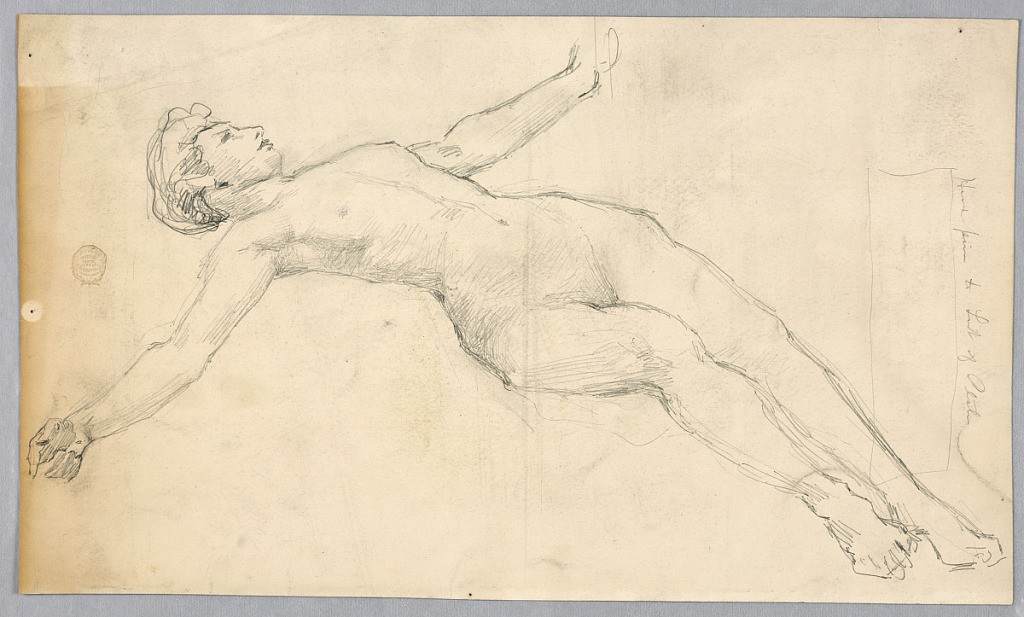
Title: Study for "Diana and Her Attendants among the Constellations"
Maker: Francis Augustus Lathrop, American, 1849–1909
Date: ca. 1894
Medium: Graphite on paper
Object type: Drawing
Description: Sketch of a nude female figure reclining.